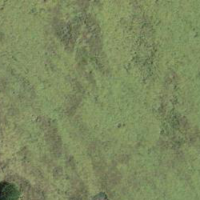
EUNIS habitat code: 52
Species observed at this site:
Rhamnus cathartica